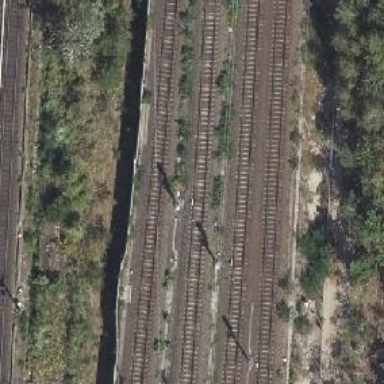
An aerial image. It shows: Railway signal.